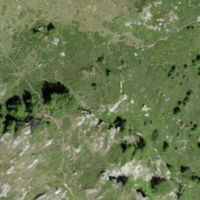
EUNIS habitat code: 26
Species observed at this site:
Vaccinium uliginosum